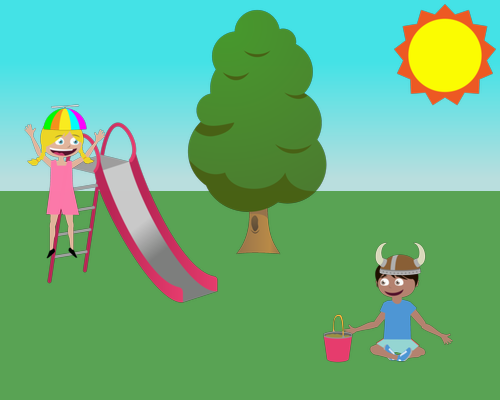
medium sun is on right corner fully visible small oak on center hole faces left and most is on sky small slide on left side handles above horizon medium happy girl hands up facing right she wears color hat she is on front the ladder in the air happy boy on right corner legs folded and faces left he wears a horned hat and a shovel on right hand a pail on front boy the girl is standing on front ladder that faces the slope slide is medium size